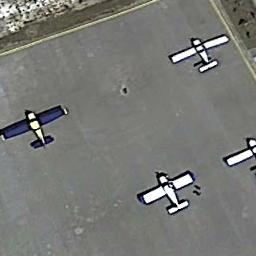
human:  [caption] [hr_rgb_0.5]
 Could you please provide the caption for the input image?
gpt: Three white planes and a blue plane parked on the open area .